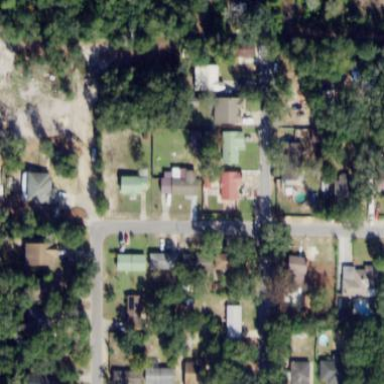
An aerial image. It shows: Residential area consisting of single-family homes.